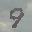
Label: 9